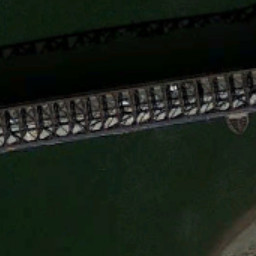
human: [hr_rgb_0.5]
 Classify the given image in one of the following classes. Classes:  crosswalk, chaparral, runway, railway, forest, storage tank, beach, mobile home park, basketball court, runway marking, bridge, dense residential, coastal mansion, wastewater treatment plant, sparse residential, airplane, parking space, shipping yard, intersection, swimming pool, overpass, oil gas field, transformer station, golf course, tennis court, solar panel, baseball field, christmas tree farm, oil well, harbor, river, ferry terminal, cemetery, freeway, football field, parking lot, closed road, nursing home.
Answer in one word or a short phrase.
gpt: bridge